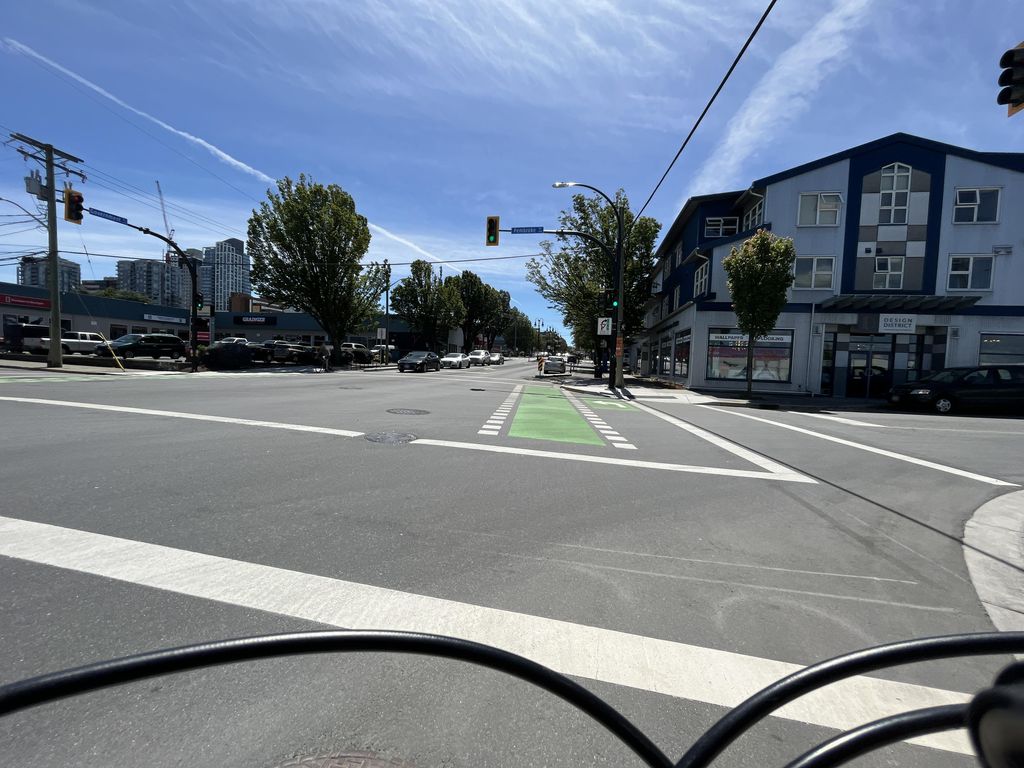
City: victoria